Question: <URL>, VS 2008 and 2010 had a feature called Comment Tokens. You can write '// TODO document this magic number here' and it will appear in your Comments section of the Task List. This part works for me.
However, that article says that you can even define your own tokens, by going to 'Tools>Options>Environment>Task List' .
However, in my Visual Studio 2010 Ultimate, I don't have that option.

How do I make custom comment tokens?
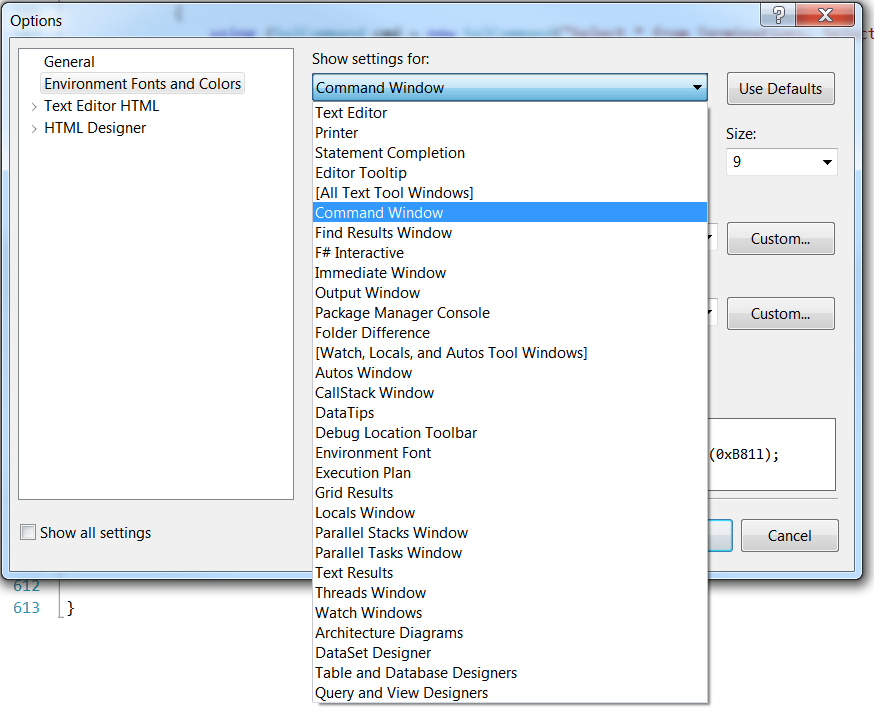
Answer: Just check the "Show all settings" checkbox you see at the bottom left of the Options dialog. You now should be able to navigate to "Environment | Task List" to create your custom comments. Here is an additional link <URL>